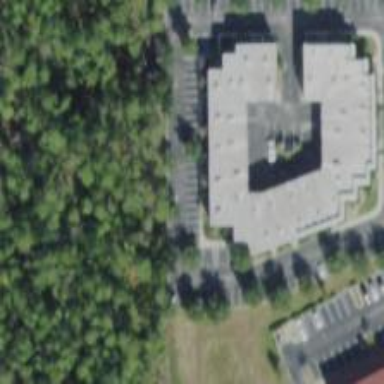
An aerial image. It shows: Healthcare clinic.